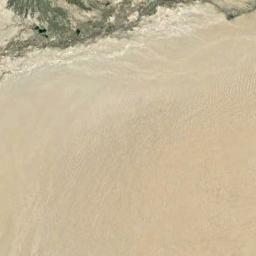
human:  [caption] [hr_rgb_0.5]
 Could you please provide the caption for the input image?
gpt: The desert has yellow sand and flat terrain and an oasis is next to the desert .

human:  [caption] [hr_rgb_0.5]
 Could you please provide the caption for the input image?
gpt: The white desert is next to the green land .

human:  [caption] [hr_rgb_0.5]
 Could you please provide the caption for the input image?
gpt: There are several strips of rock in this desert .

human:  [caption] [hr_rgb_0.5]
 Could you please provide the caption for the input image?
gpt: It is a large piece of flat yellow desert beside the green land .

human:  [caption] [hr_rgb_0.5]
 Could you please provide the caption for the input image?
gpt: A yellow desert beside a green land .